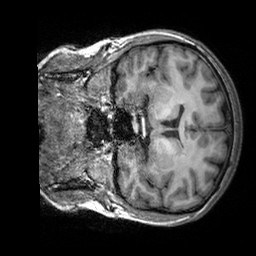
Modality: T1w
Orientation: coronal
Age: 26
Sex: female
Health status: healthy
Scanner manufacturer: siemens
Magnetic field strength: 3 T
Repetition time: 2.3 s
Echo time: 0.00303 s